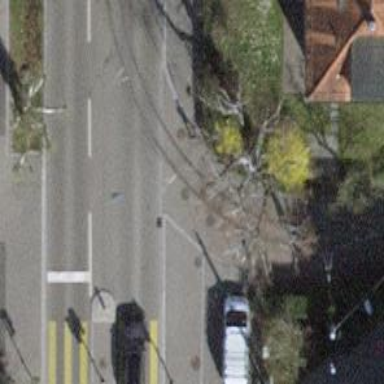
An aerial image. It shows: Unmarked tram crossing.